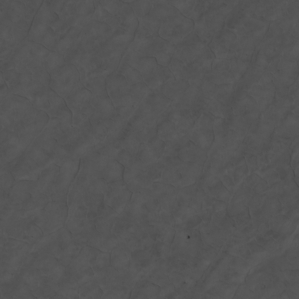
Label: non_frost